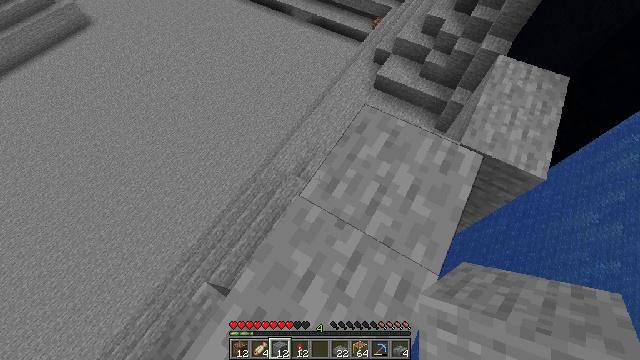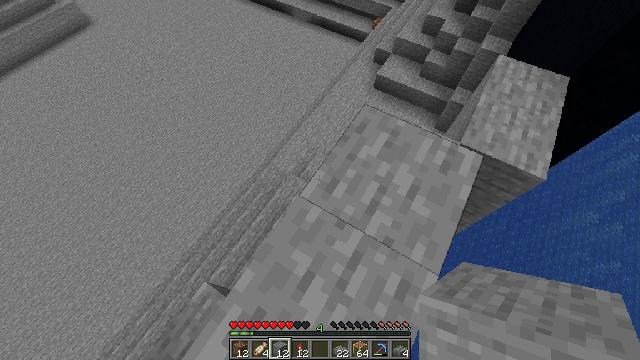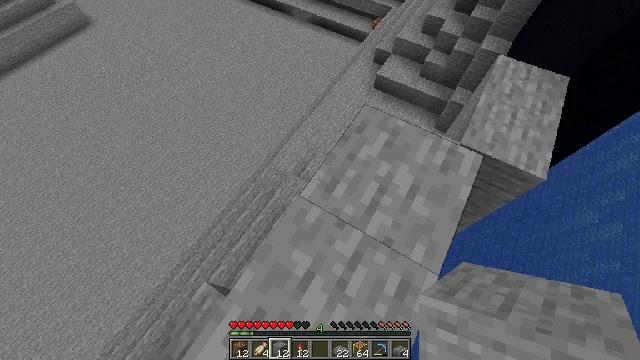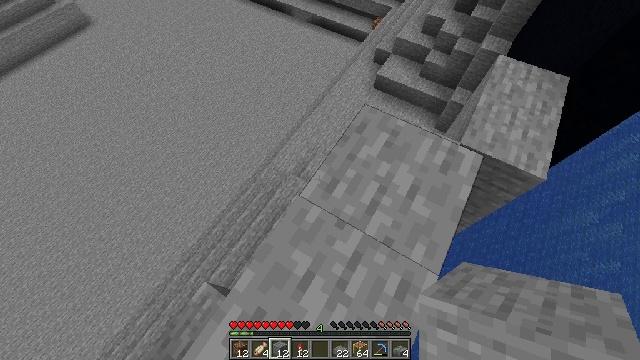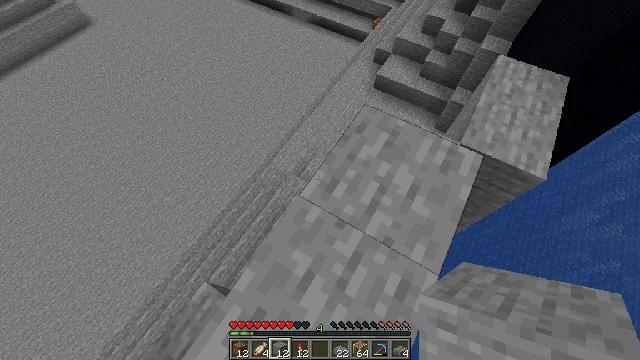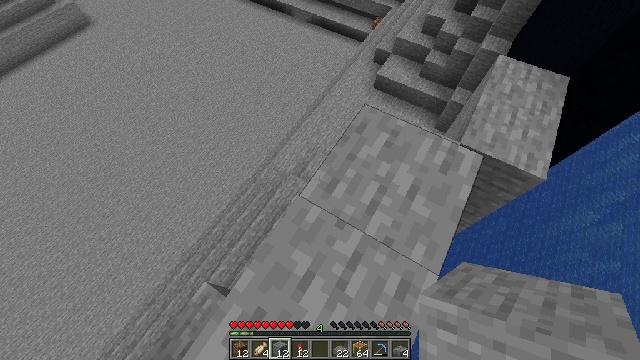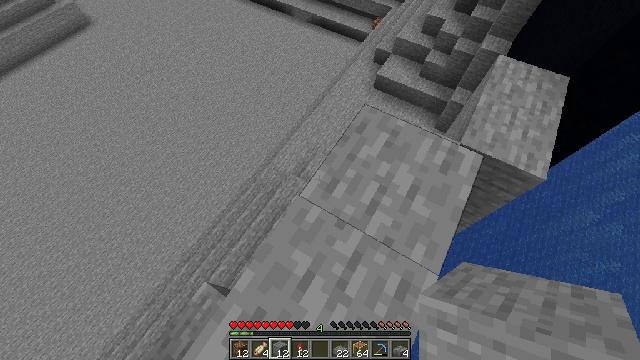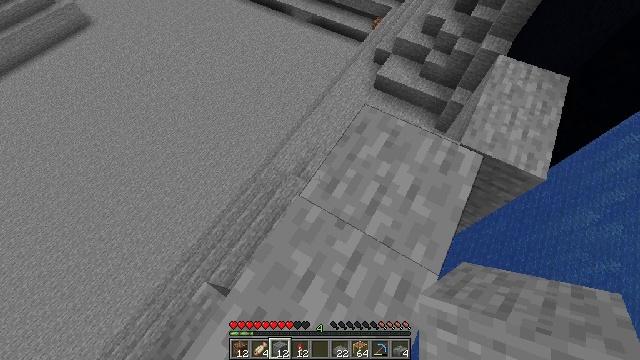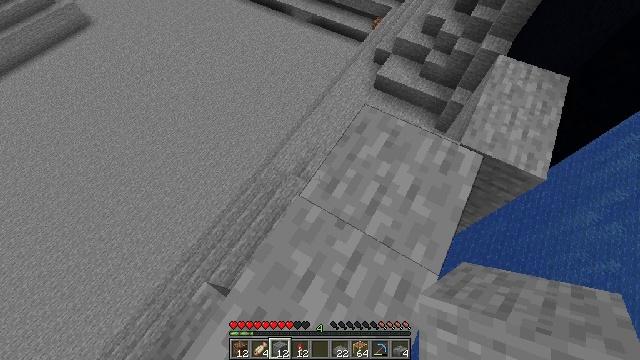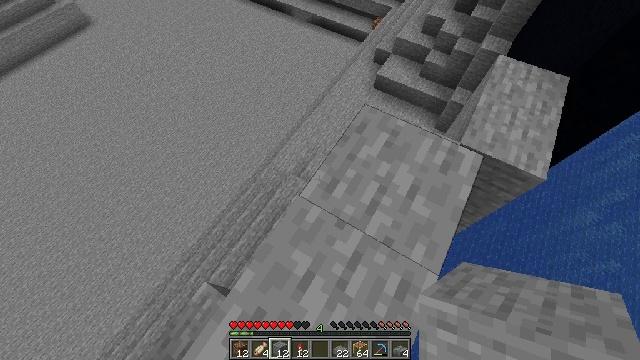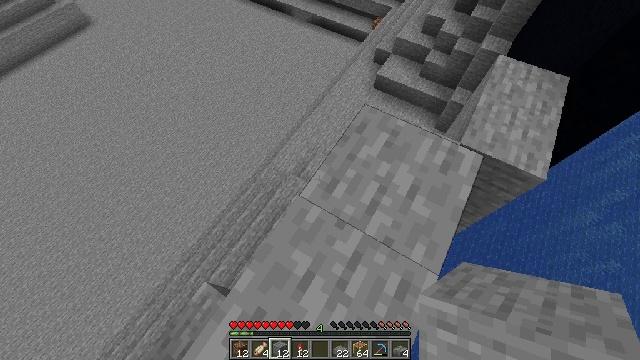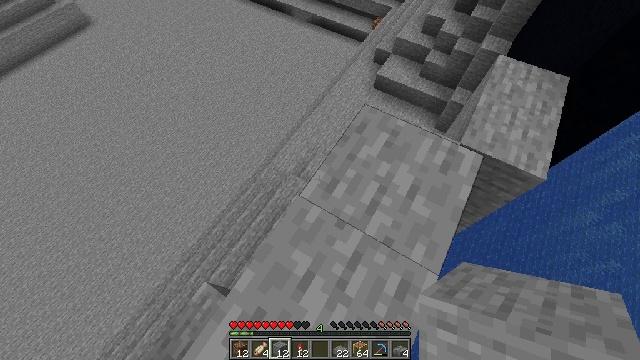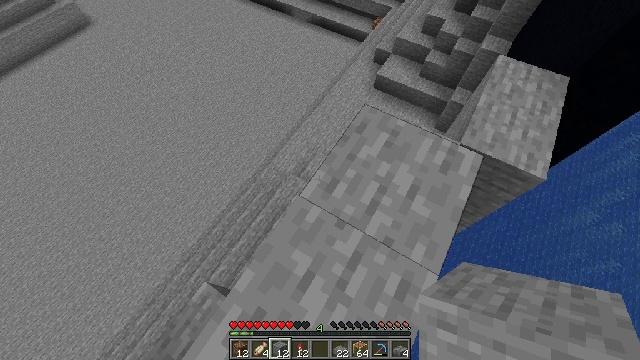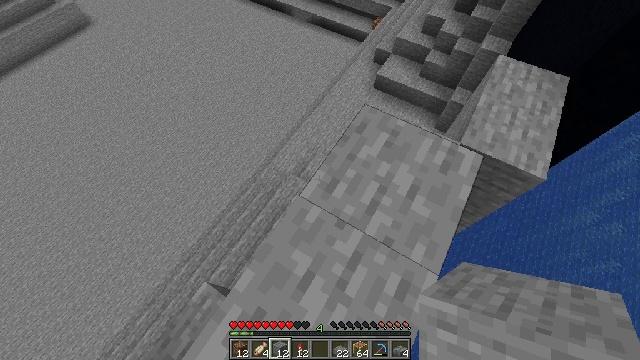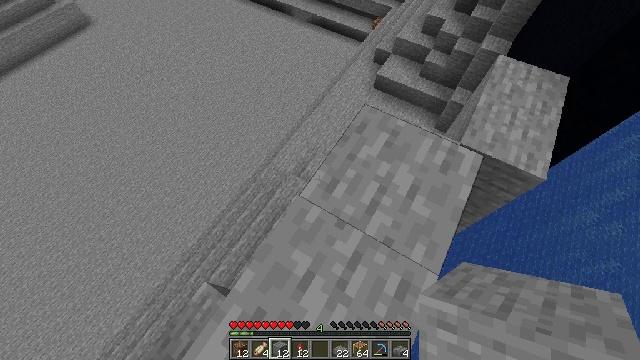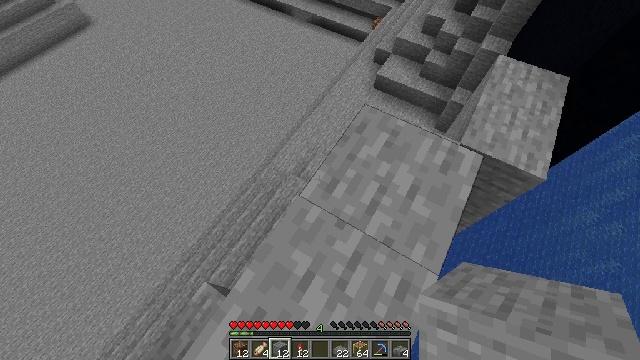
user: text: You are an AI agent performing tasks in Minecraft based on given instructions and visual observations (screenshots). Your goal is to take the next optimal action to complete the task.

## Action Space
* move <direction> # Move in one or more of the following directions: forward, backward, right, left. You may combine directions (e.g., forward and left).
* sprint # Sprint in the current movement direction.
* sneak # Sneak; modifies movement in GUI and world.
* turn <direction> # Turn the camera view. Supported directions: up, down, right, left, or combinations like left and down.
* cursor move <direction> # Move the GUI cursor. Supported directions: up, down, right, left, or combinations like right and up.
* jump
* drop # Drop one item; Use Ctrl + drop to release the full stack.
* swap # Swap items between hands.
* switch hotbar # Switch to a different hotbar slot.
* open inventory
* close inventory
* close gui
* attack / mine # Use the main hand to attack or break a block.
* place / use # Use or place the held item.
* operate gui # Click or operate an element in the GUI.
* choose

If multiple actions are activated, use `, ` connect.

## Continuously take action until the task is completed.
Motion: motion action
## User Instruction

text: Mine the shulker box.
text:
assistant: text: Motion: no_op
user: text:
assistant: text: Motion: no_op
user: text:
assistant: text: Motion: no_op
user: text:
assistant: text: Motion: no_op
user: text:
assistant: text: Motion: no_op
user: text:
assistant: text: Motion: no_op
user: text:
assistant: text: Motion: no_op
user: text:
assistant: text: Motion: no_op
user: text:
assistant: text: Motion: no_op
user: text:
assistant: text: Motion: no_op
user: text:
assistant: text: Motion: no_op
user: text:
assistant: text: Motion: no_op
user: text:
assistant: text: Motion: no_op
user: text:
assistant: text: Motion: no_op
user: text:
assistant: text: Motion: no_op
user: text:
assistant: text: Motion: no_op
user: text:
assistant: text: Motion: no_op
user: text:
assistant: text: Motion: no_op
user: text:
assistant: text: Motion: no_op
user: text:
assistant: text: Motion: no_op
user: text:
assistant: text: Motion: no_op
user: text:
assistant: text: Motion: no_op
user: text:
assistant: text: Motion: no_op
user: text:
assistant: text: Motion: no_op
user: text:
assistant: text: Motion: no_op
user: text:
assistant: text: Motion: no_op
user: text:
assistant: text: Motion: no_op
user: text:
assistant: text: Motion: no_op
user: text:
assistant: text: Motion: no_op
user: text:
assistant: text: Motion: no_op